Field crop: tomato
Growth stage: 2
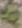
Species: solanum